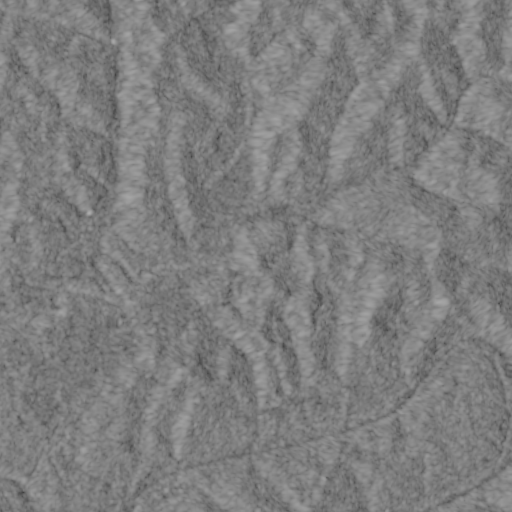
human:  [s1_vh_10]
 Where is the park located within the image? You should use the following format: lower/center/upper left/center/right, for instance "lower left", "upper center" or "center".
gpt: The park is located in the center left of the image.
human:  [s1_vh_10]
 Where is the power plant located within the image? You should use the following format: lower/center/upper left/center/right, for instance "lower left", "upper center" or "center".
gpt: There is no power plant in the image.

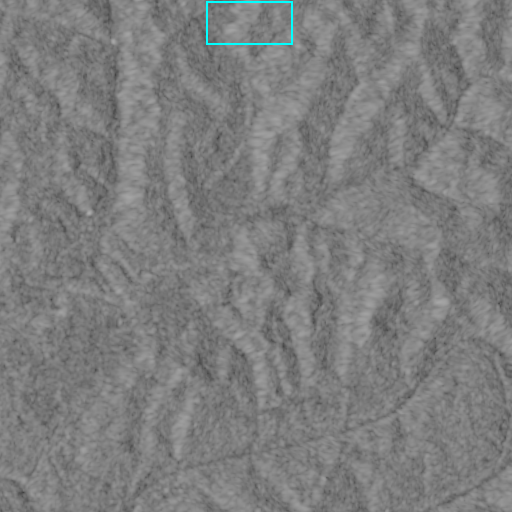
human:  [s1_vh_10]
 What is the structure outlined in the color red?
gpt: There is no red outline.
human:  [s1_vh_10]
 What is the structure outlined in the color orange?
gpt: There is no structure outlined in orange.